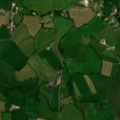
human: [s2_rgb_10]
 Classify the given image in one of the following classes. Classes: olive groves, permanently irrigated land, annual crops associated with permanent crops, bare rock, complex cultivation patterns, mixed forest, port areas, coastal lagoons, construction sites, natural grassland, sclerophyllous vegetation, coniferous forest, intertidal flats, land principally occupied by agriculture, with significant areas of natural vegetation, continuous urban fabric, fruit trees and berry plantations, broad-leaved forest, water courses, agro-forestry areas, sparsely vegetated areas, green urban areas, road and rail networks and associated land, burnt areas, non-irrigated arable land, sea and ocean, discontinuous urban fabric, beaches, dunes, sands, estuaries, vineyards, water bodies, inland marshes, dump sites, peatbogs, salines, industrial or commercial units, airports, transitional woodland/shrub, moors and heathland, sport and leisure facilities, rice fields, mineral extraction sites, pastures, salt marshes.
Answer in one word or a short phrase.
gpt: non-irrigated arable land, pastures